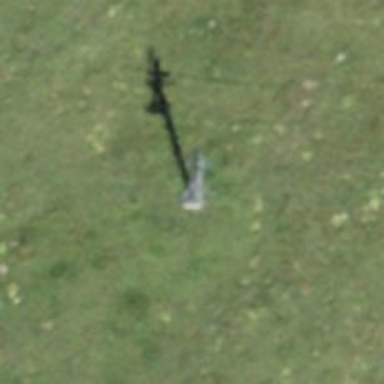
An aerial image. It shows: Pylon used for aerialway.